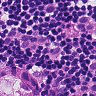
Metastatic tissue present: yes